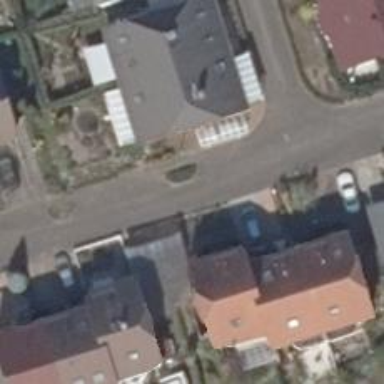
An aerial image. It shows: Residential road.